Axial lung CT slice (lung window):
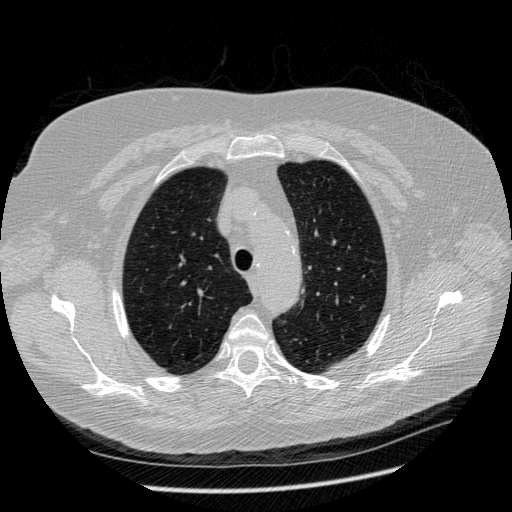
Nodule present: no